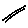
Label: line